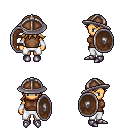
a pixel art fantasy rpg character, female body template, human, tanned skin, brown sleeveless shirt, white pants, blonde loose hair, chain helm, white cloth bracers, metal boots, shield, four views (front, back, left, right), 2x2 character sprite sheet, small pixel art, hard edges, no anti-aliasing